Question: I really like how the 'pheatmap' package creates very nice looking heatmaps in R. However, I am trying to add x and y axis labels to the output (if one were just in plot(), one would use: xlab = 'stuff'). A simple example is as follows.
'''
require(pheatmap)
## Generate some data
d <- matrix(rnorm(25), 5, 5)
colnames(d) = paste("bip", 1:5, sep = "")
rownames(d) = paste("blob", 1:5, sep = "")
## Create the heatmap:
pheatmap(d)
'''
The above yields the following heatmap:

I cannot for the life of me figure out how to add an 'xlab' or 'ylab' to this plot. Thoughts?
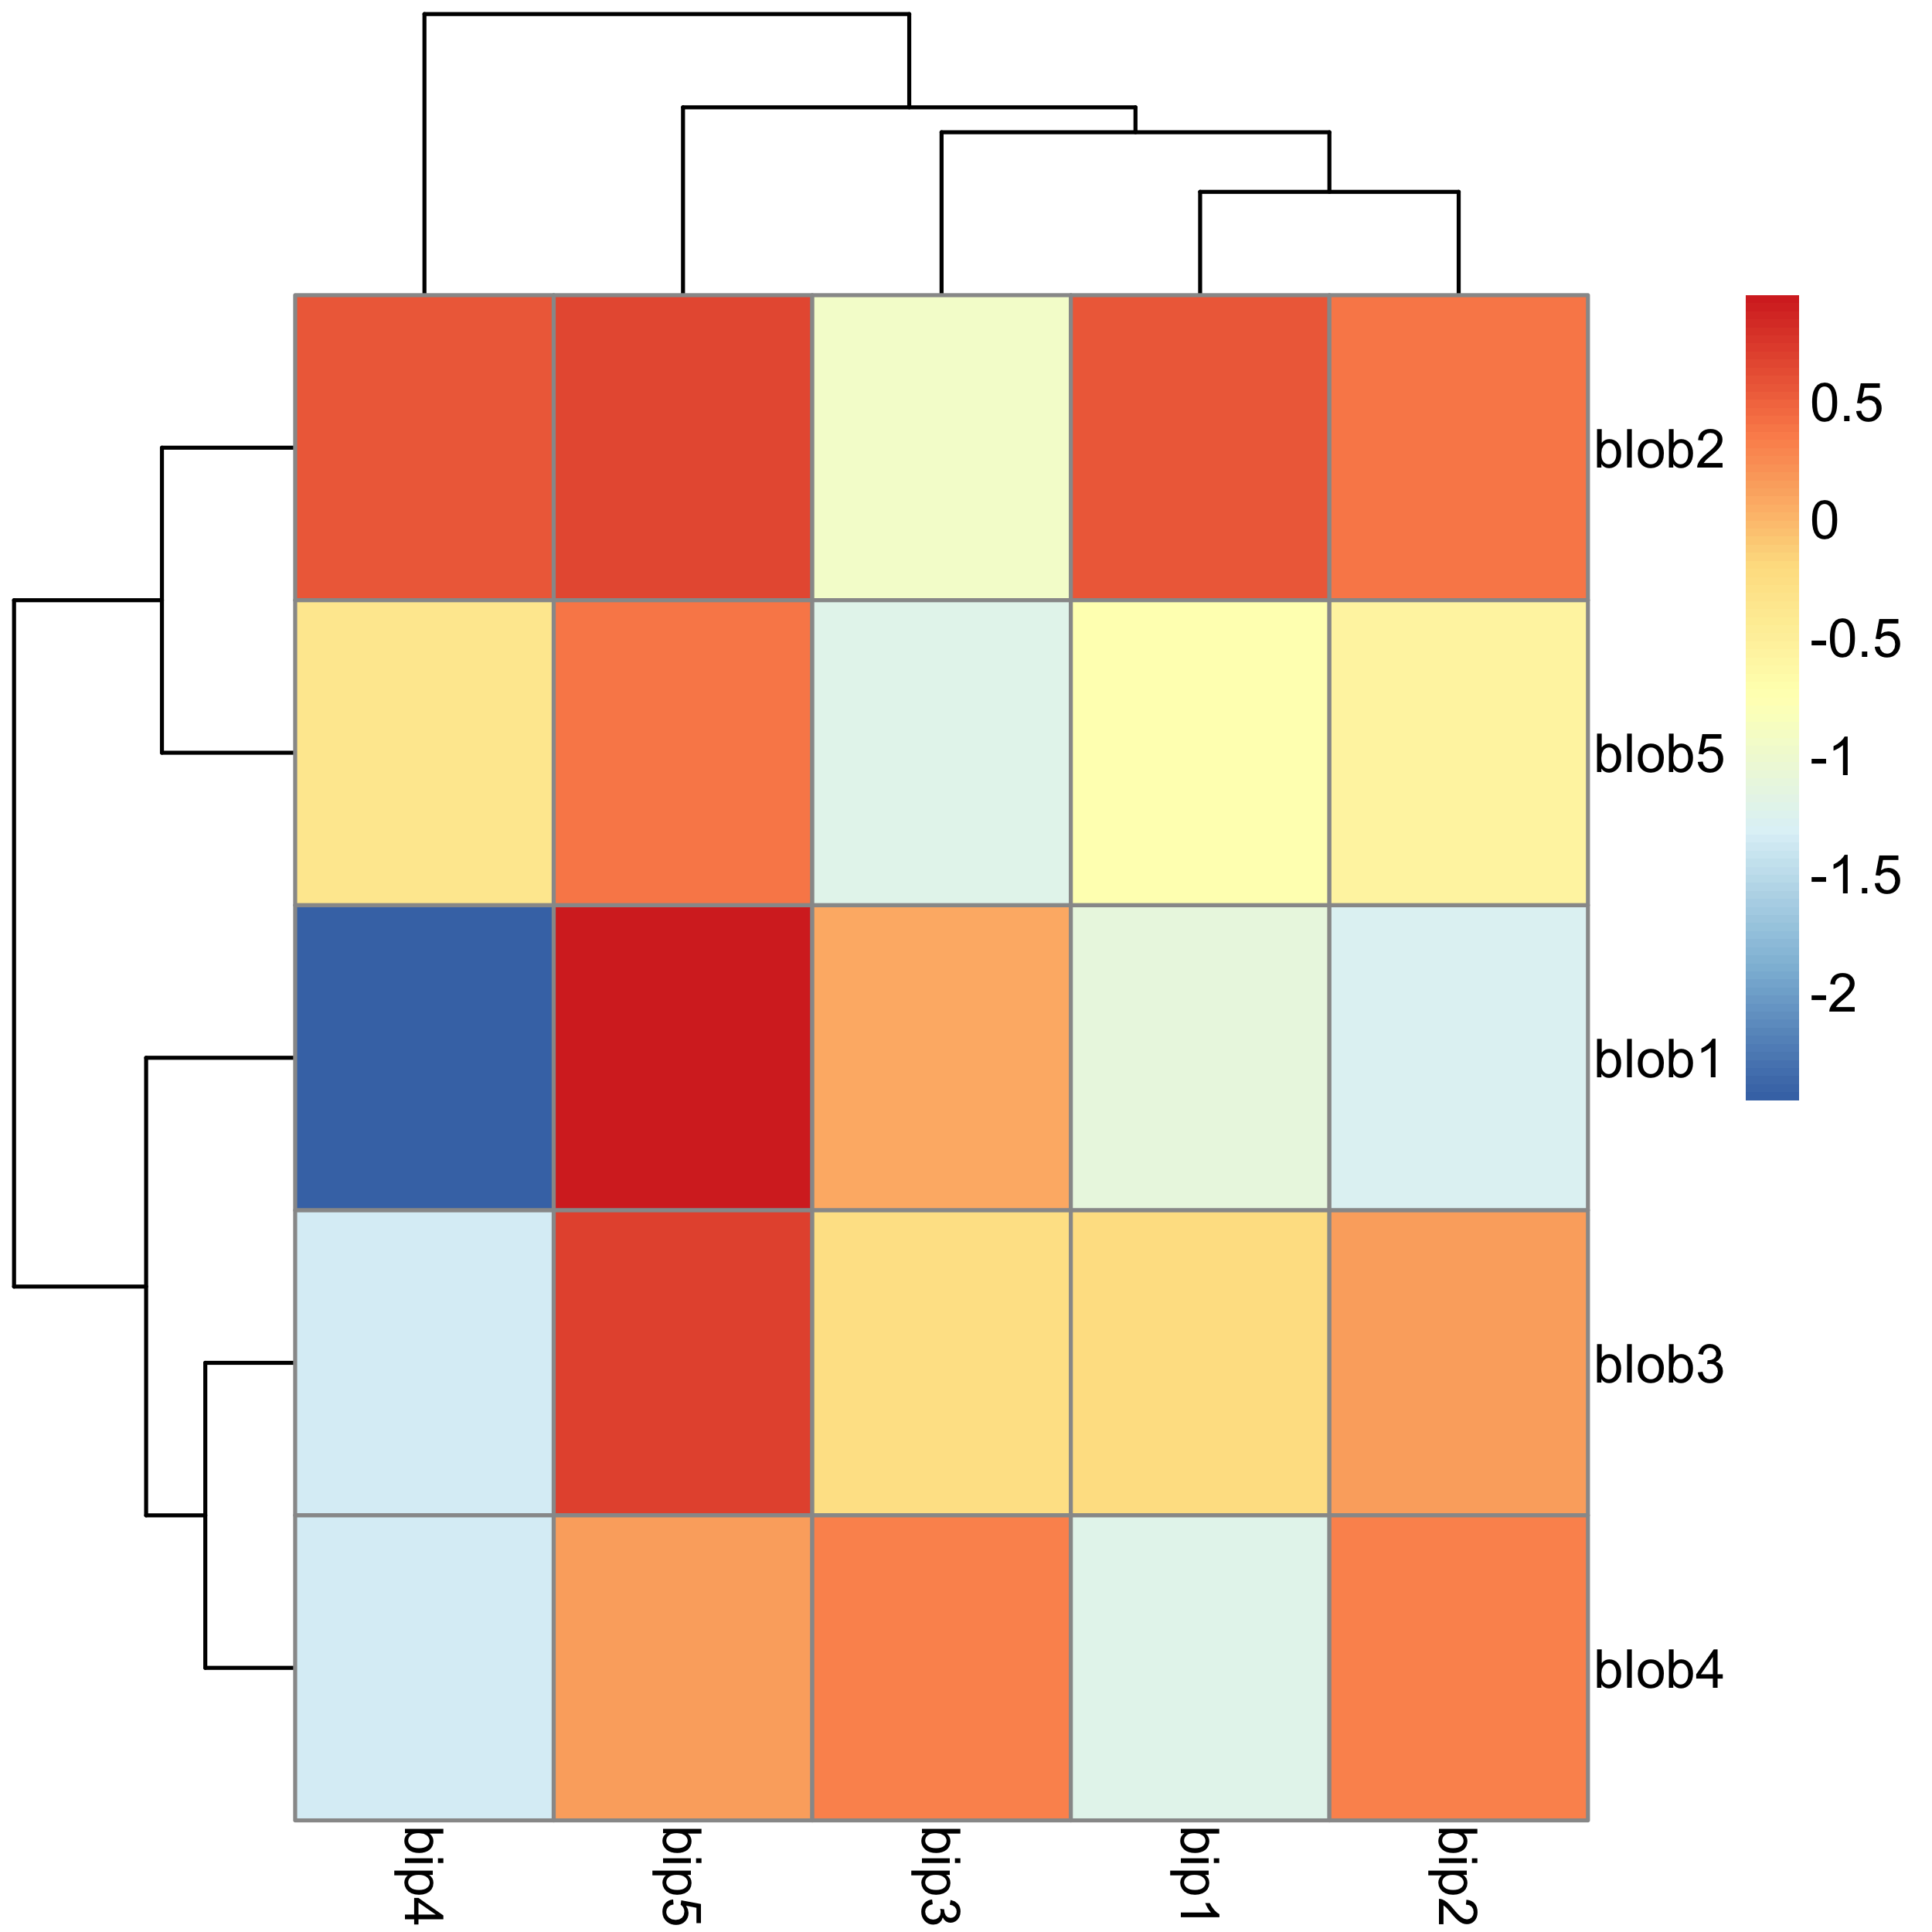
Answer: The main issue here is that 'pheatmap', which uses 'grid' package, creates a new grid page each time it is called. The solution I've found is:
'''
library(pheatmap)
library(grid)
## Generate some data
d <- matrix(rnorm(25), 5, 5)
colnames(d) = paste("bip", 1:5, sep = "")
rownames(d) = paste("blob", 1:5, sep = "")
## Create the heatmap:
setHook("grid.newpage", function() pushViewport(viewport(x=1,y=1,width=0.9, height=0.9, name="vp", just=c("right","top"))), action="prepend")
pheatmap(d)
setHook("grid.newpage", NULL, "replace")
grid.text("xlabel example", y=-0.07, gp=gpar(fontsize=16))
grid.text("ylabel example", x=-0.07, rot=90, gp=gpar(fontsize=16))
'''